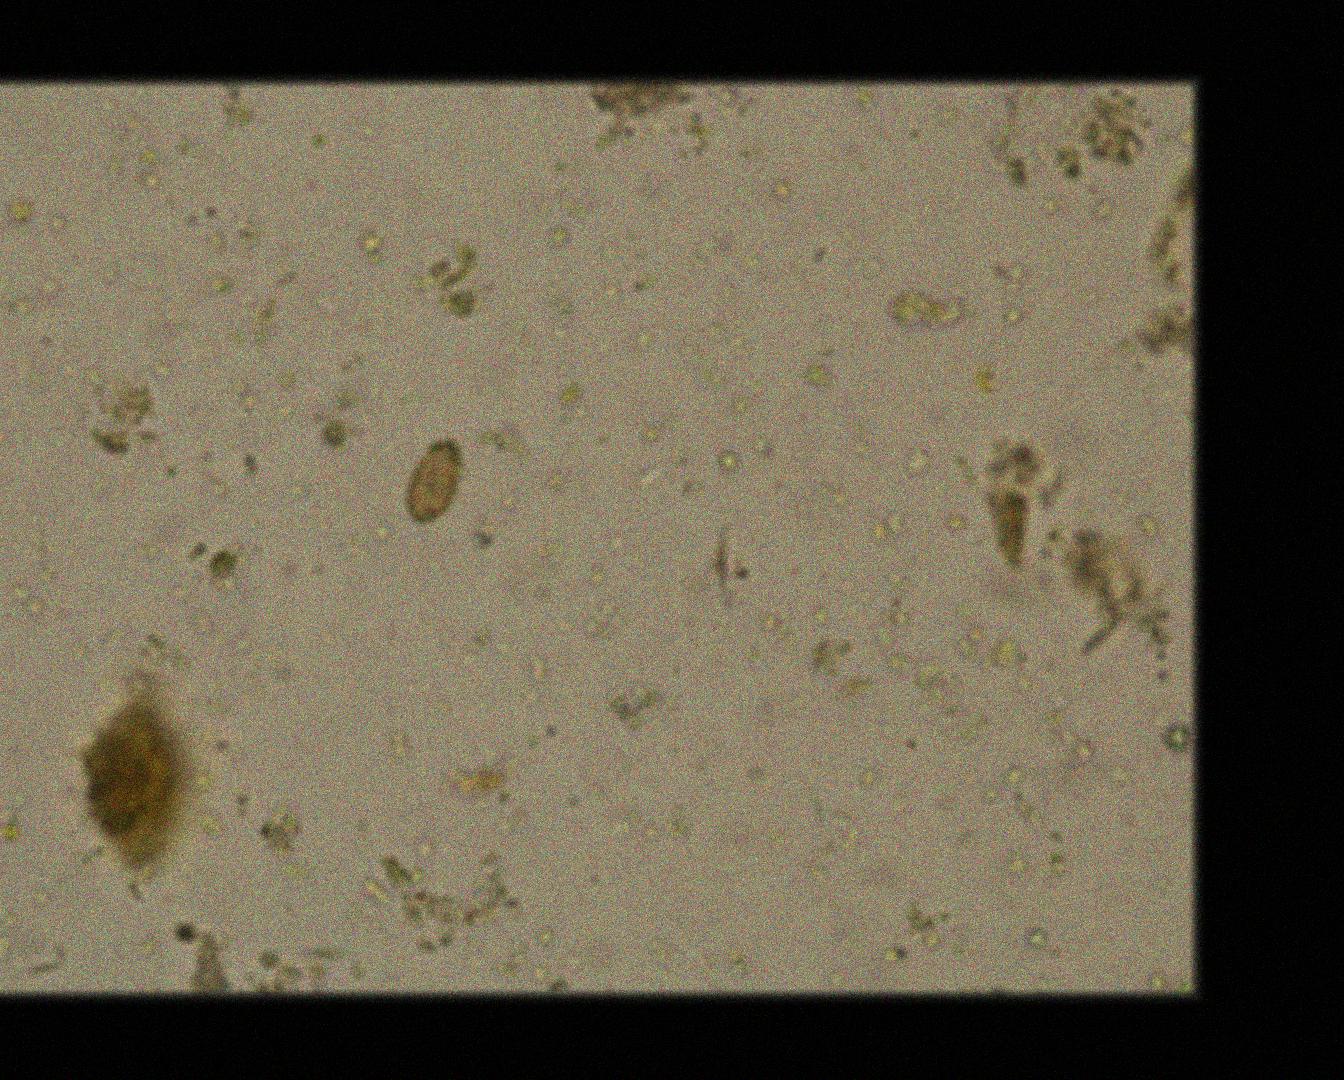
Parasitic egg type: Opisthorchis viverrine